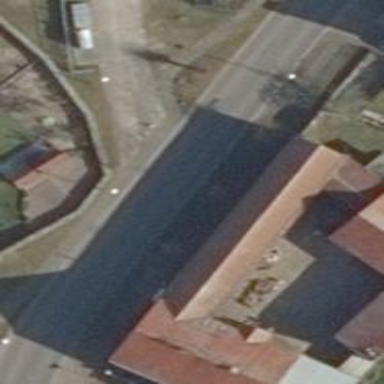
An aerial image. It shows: Footway along the road.